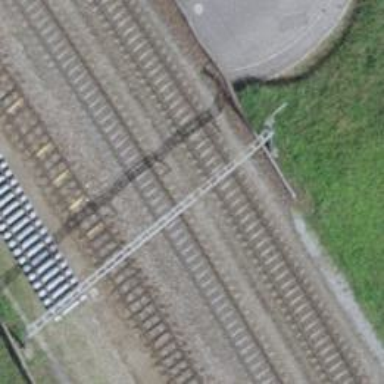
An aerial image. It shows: Railway bridge with electrified tracks and single contact line.